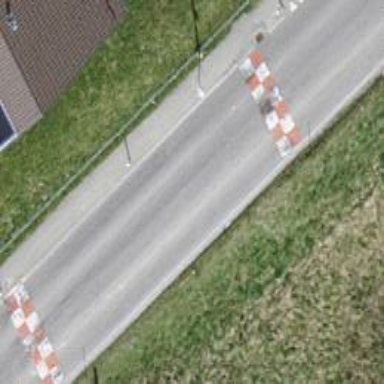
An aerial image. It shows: Asphalt road with traffic-calming table.